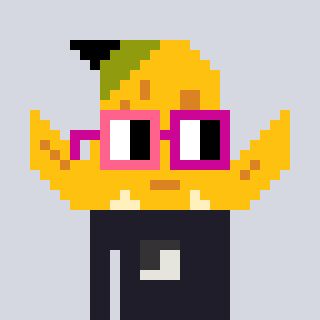
a pixel art character with square pink and red glasses, a banana-shaped head and a grayscale-colored body on a cool background